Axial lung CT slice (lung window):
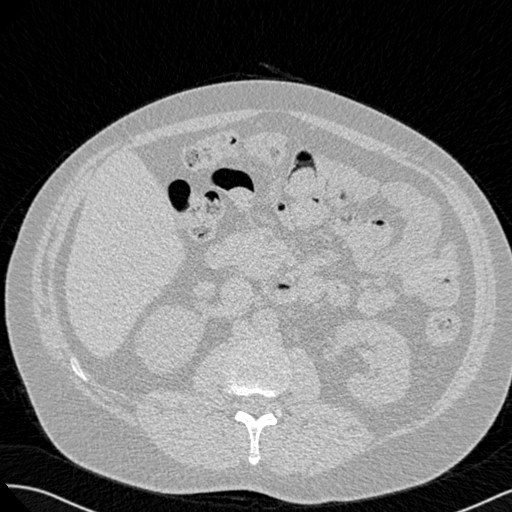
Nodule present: no